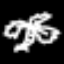
Label: palm tree